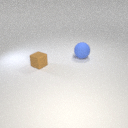
large blue rubber sphere behind small brown rubber cube